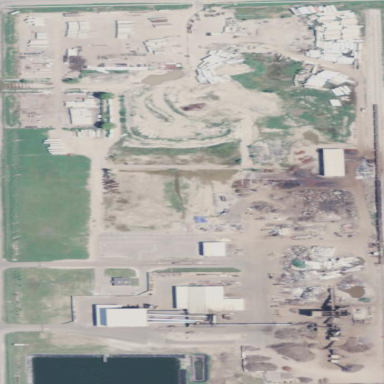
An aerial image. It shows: Scrap yard located in industrial area.